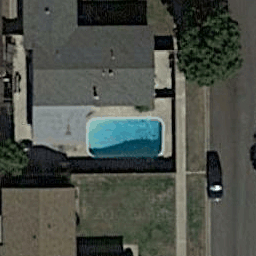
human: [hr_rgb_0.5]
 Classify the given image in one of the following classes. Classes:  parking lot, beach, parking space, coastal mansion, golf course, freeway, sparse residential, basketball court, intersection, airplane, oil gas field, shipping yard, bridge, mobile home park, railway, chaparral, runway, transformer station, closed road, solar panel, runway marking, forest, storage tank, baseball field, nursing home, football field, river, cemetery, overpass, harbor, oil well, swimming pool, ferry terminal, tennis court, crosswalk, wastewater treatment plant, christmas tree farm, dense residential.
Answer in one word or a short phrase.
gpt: swimming pool